Field crop: maize
Growth stage: 1
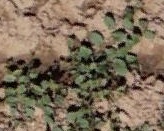
Species: convolvulus